Question: I want to use a ListView for my ASP.NET Application and I want if I start the application I the the ListView with one Row and this Row have a few columns with TextBoxes. The Application is for create a device in the active directory and if the user put the data in the first row for a device and the user have a other device, he can click on a symbol to create a second row for the second device. If he click than on the save button the application create entrys in active directory for the two devices.
My Question is now how I can use a Listview with a default row and create a new row if i click on a button. can everyone help me or show me good sites.

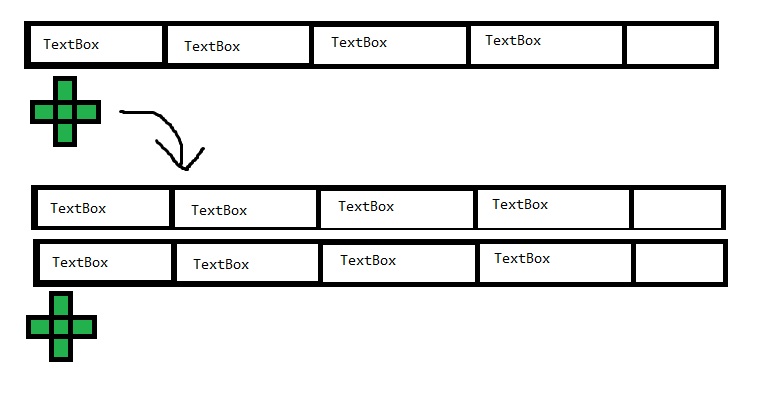
Answer: You should have a look at <URL>.
Basically, what you will have to do is having your "empty" 'ListView' containing one line with the text input boxes and once the user clicks the "Add" button, you insert a row above that line and clear all input boxes.
BTW, the article show you also how you can edit and delete existing items of the list.